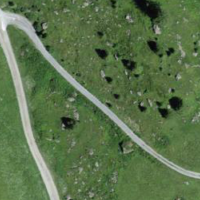
EUNIS habitat code: 26
Species observed at this site:
Plantago media